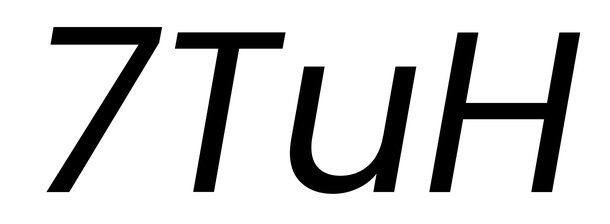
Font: Poppins-Italic